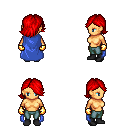
a pixel art fantasy rpg character, female body template, human, tanned skin, blue cape, teal pants, red swoop hairstyle, gold gloves, black shoes, four views (front, back, left, right), 2x2 character sprite sheet, small pixel art, hard edges, no anti-aliasing